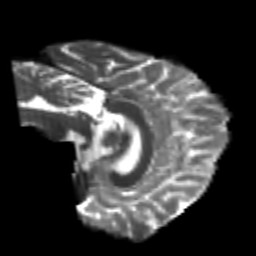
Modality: T2w
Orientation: sagittal
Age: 24
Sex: male
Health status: healthy
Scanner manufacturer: philips
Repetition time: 7.385 s
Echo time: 0.08599 s